Interaction volume radius: 5 \u00c5
Interaction volume height: 15 \u00c5
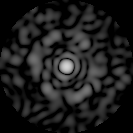
Disorder parameter: 0.8732